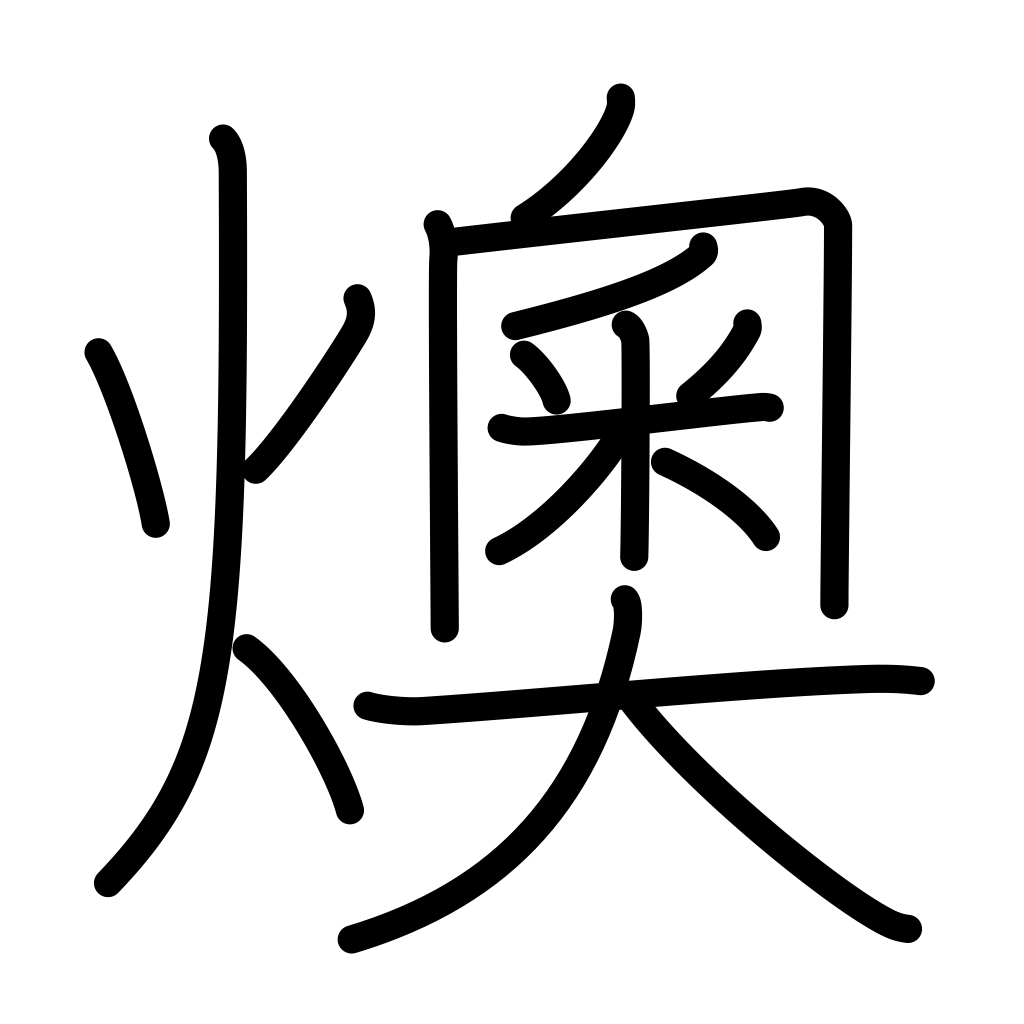
Meaning: embers